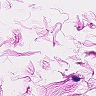
Metastatic tissue present: no